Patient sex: F
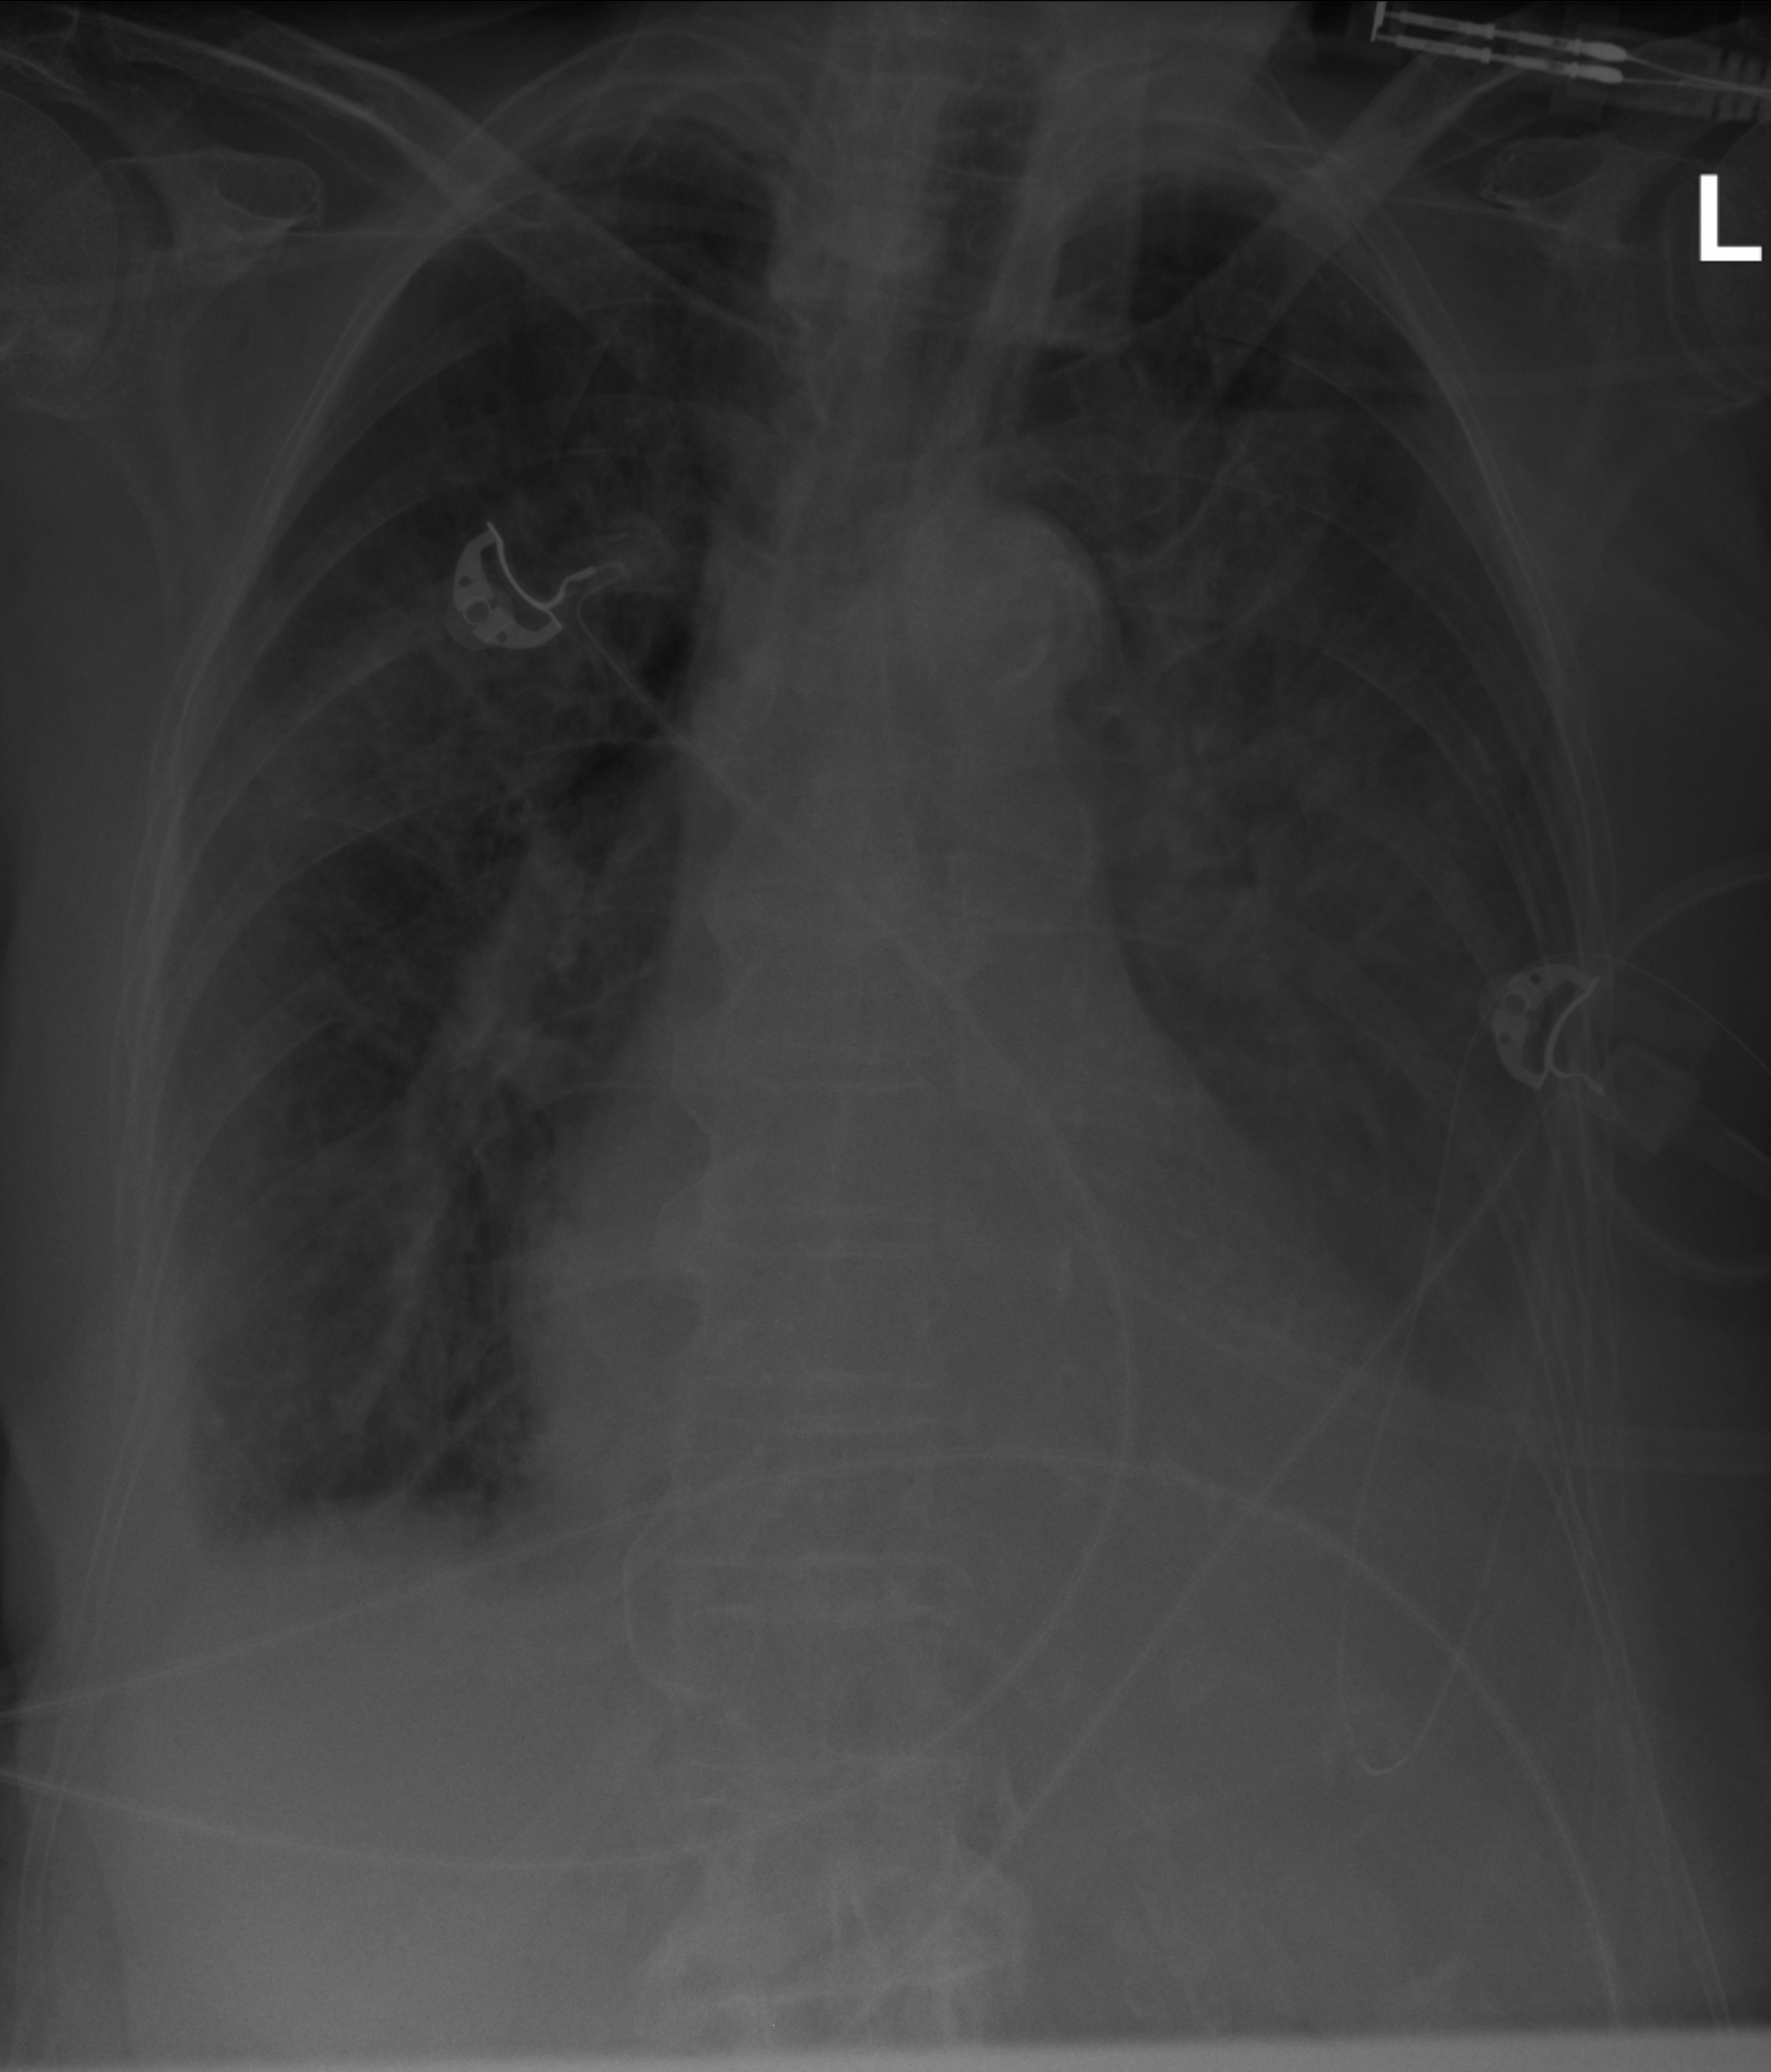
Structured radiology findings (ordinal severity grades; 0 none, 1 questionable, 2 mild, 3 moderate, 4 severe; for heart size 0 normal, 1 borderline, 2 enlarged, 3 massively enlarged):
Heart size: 0
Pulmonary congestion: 0
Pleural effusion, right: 2
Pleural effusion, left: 3
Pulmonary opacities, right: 0
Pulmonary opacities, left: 1
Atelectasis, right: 2
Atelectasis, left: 3